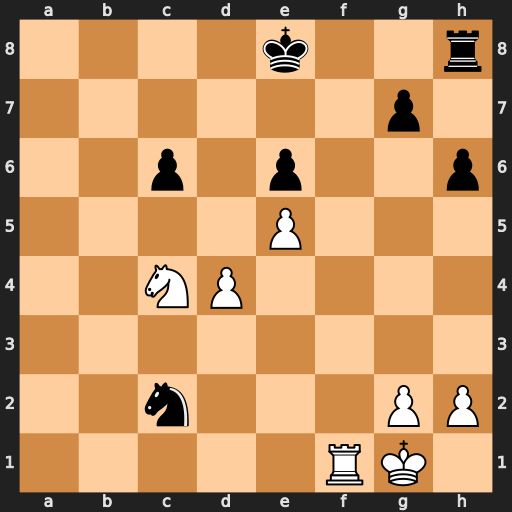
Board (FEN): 4k2r/6p1/2p1p2p/4P3/2NP4/8/2n3PP/5RK1
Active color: w
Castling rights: k
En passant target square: -
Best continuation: Nd6+ Kd7 Rf7+